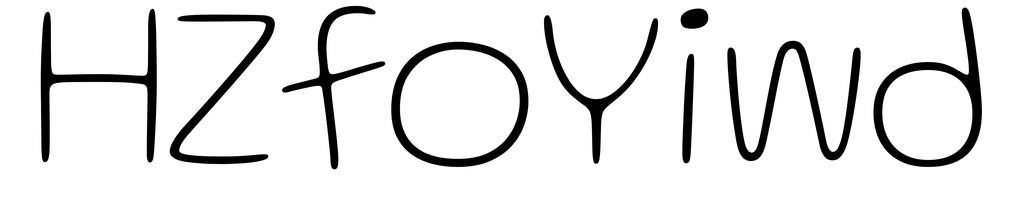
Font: Gluten_Thin